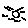
Label: sun